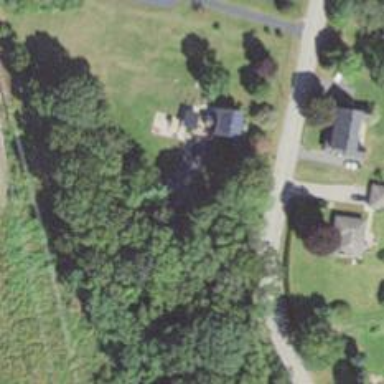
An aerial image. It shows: Residential driveway.